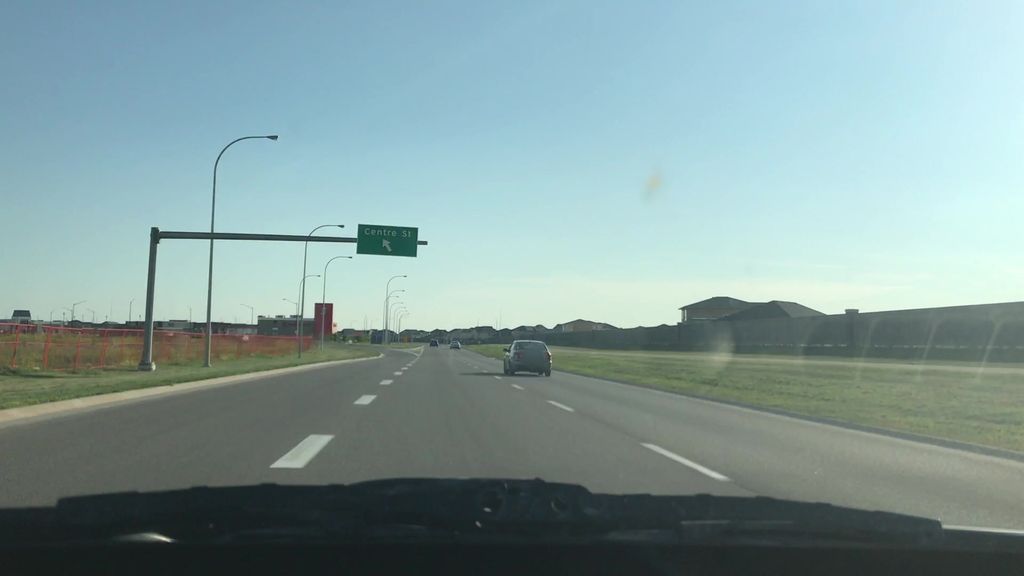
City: winnipeg